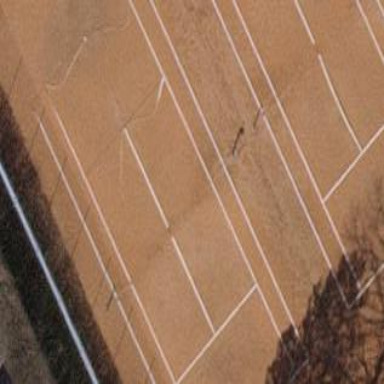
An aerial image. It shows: Sandy tennis court.